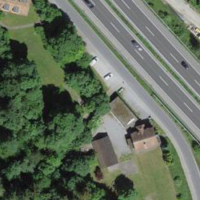
EUNIS habitat code: 57
Species observed at this site:
Milvus milvus
Urtica dioica